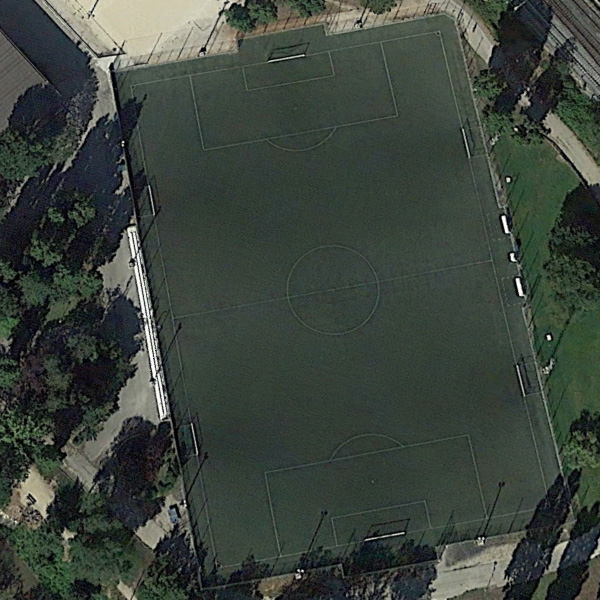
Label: Playground